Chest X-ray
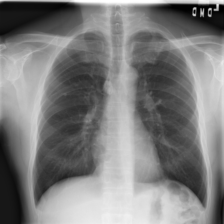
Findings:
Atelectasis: negative
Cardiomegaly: negative
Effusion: negative
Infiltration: negative
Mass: negative
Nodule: negative
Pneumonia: negative
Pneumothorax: negative
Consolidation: negative
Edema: negative
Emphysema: negative
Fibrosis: negative
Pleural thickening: negative
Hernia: negative